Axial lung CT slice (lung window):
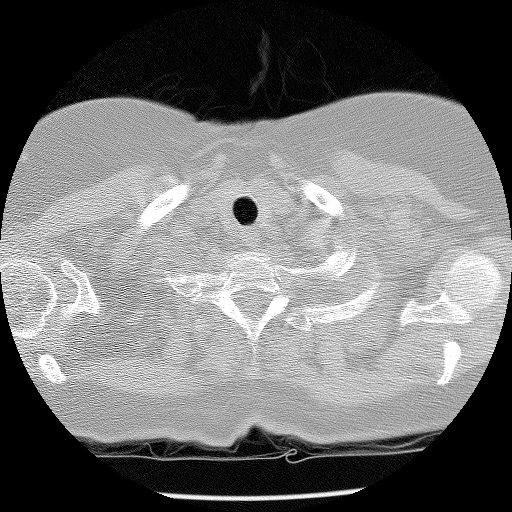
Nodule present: no